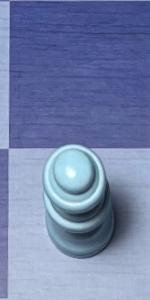
Label: Queen_White